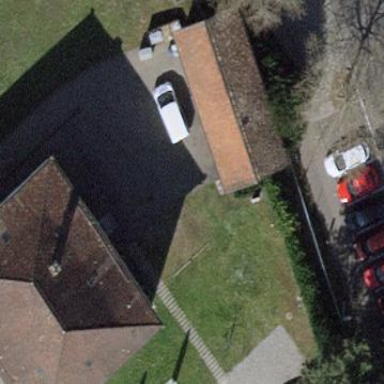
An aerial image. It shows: Shed.